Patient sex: M
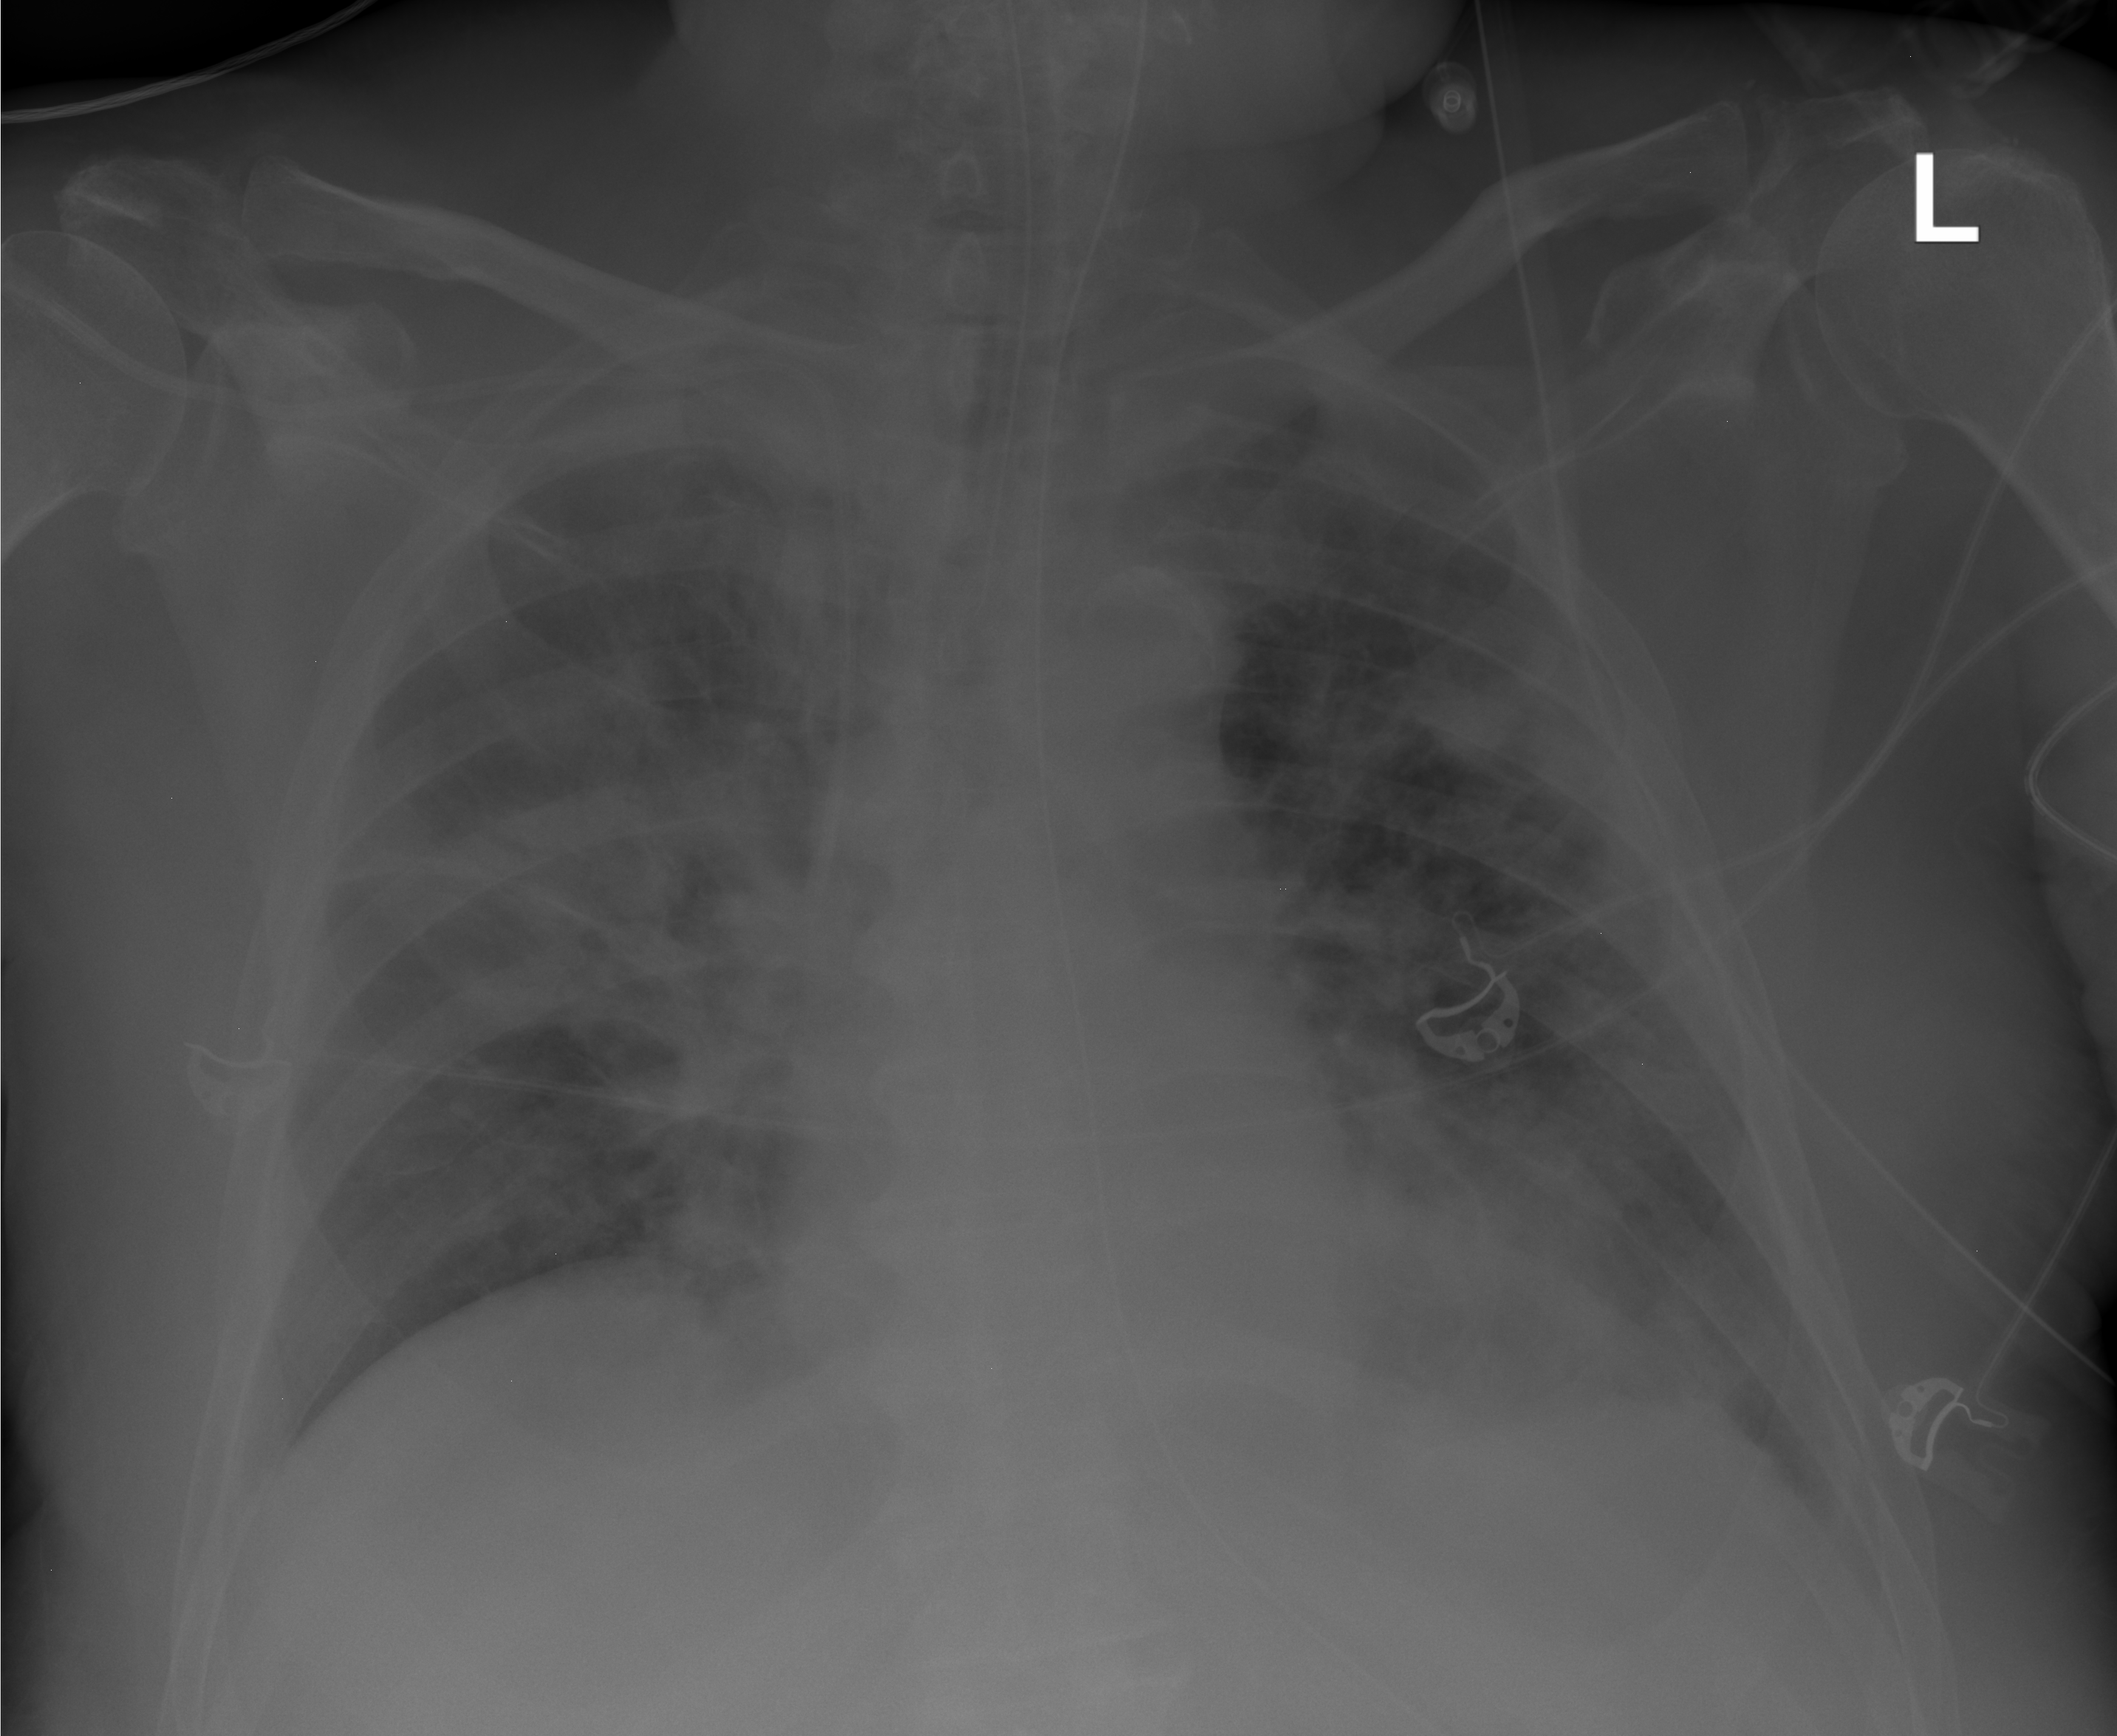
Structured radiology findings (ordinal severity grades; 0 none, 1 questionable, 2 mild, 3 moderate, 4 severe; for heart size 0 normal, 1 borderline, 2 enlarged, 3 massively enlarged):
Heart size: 2
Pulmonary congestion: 0
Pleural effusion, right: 2
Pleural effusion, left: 1
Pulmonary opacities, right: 3
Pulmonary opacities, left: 3
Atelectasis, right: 2
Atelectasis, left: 2